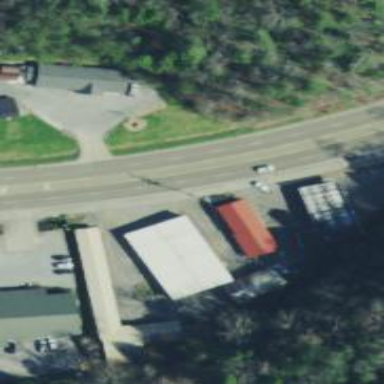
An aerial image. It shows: Convenience shop.